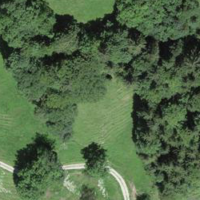
EUNIS habitat code: 24
Species observed at this site:
Orchis mascula